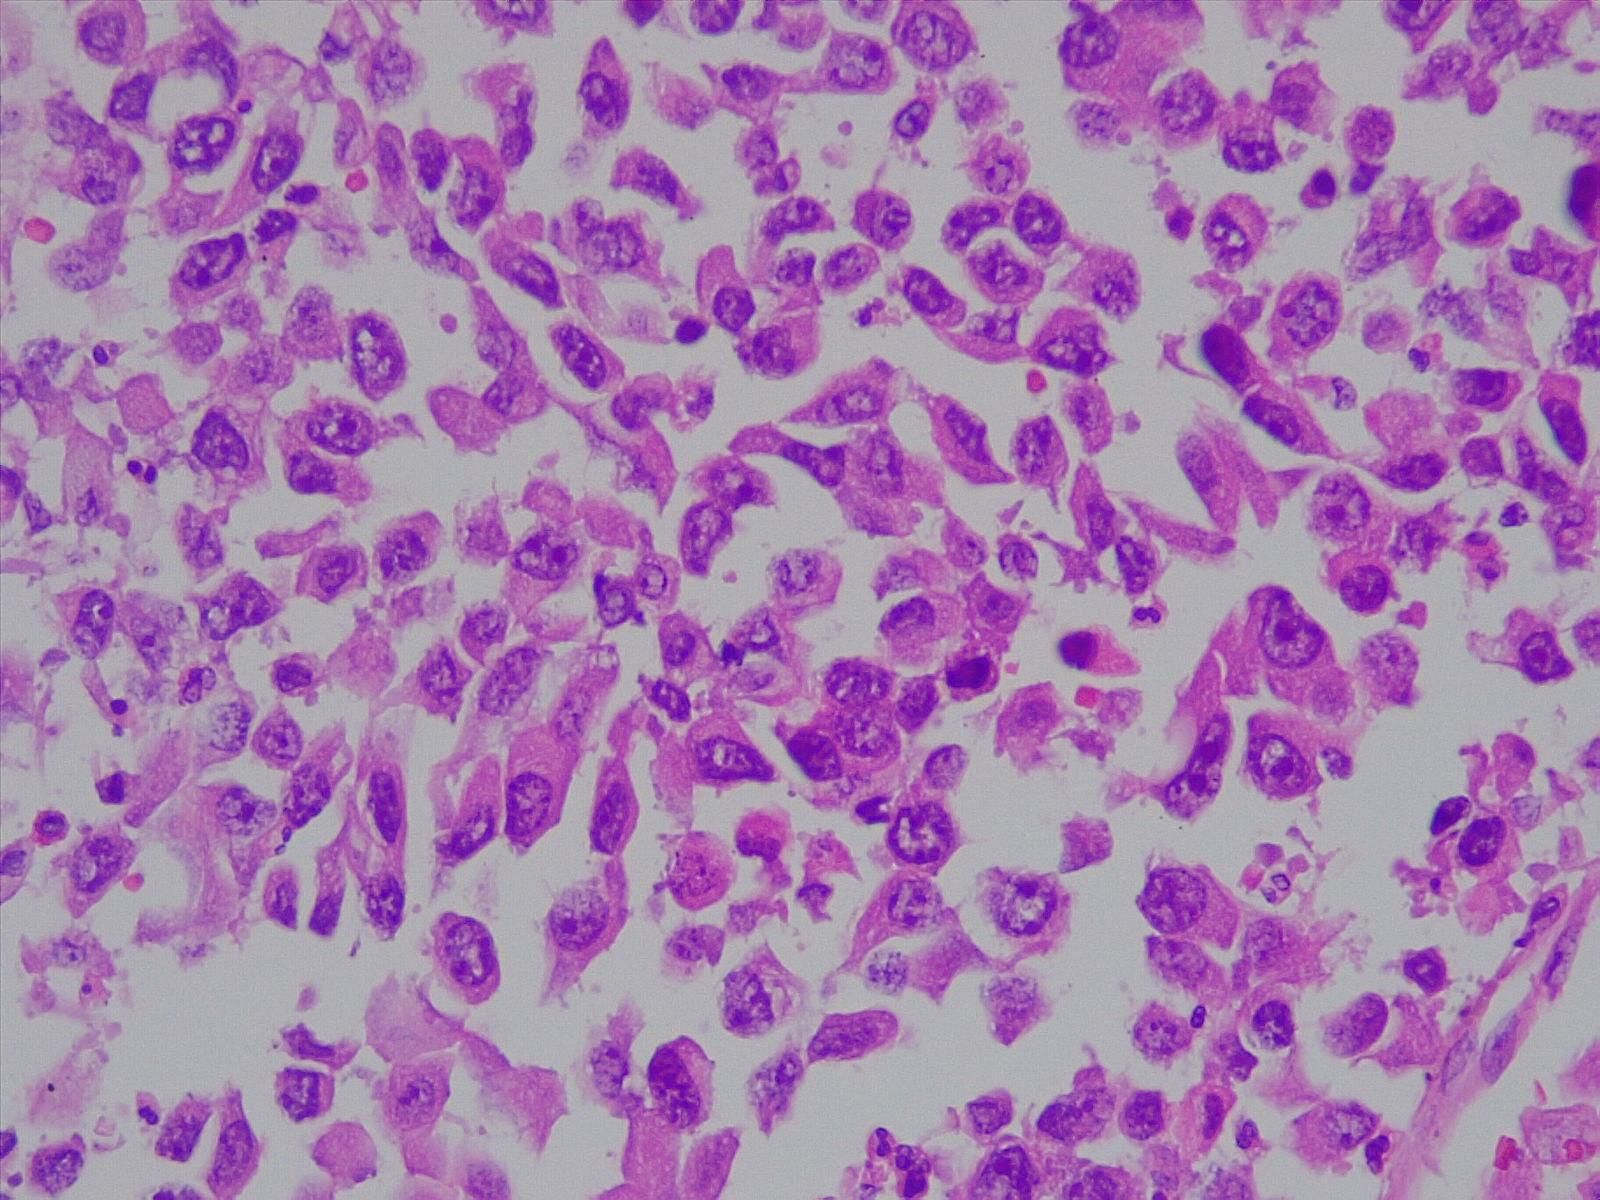
Label: lung adenocarcinoma, poorly differentiated